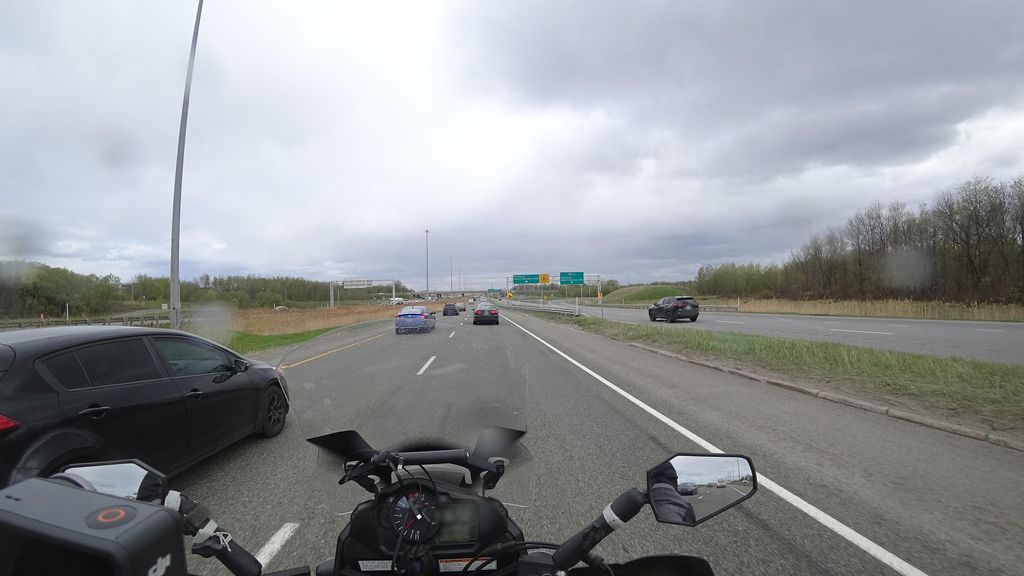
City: quebec_city